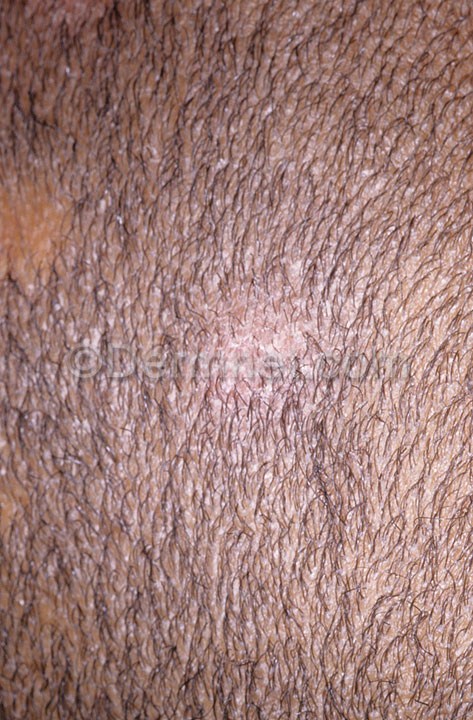
Disease: Tinea Ringworm Candidiasis and other Fungal Infections